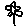
Label: flower